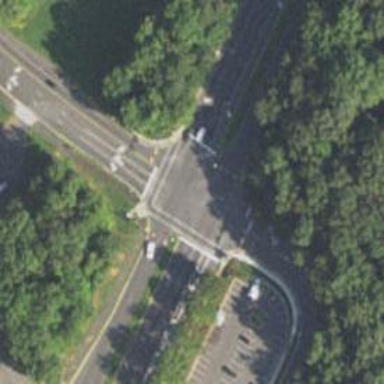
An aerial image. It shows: Asphalt footway with marked crossing.